Question: I'm trying to code the below contact form in HTML&CSS.. The issue is how to make the inputs, textarea and the post button in one container and at by taking in consideration that there is a label for each one (out of the container).

For the name, the label is on the right. And it's on the left for the email. Then, the textarea label is stick to the top (I tried using bottom:100px with position:relative and it works) but I'm looking for more ideal solution.
Please find the code in this <URL>
Input group CSS:
'''
.post .contact form .input-group {
display: inline-block;
margin-left: 10px;
margin-bottom: 15px;
position: relative;
}
'''
PS: The layout should be responsive and work on all screens.
Thanks,
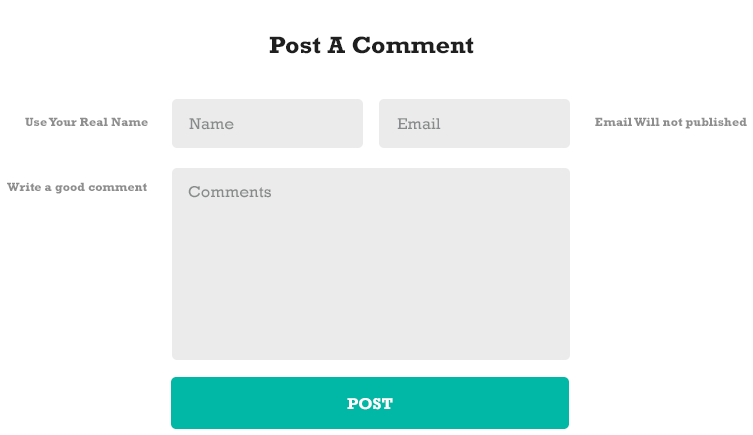
Answer: You're using Bootstrap classes but are also creating custom css. Yet there's no link to the Bootstrap css in the fiddle. There's better control if you are familiar with the grid system in Bootstrap and use that plus some custom css.
1. First you layout the form as it should be stacked on small viewports.
2. Then at the min-width media query of your choice, based on the grid classes used in the form, and how wide the labels are when they are outside the form you create the styles pushing out the labels.
3. Choose a max-width on the .post it's the largest for the 992px (col-md) and 1200px (col-lg)
# DEMO: http://jsbin.com/vefufi/1/

'''
<div class="post">
<div class="contact">
<div class="title">
<h2>Post a comment</h2>
</div>
<form class="comment-form">
<div class="row">
<div class="col-sm-6 form-group">
<label class="name">Use Your Real Name</label>
<input type="text" class="form-control" placeholder="Name"/>
</div>
<div class="col-sm-6 form-group">
<label class="email">Email Will Not Be Published</label>
<input type="text" class="form-control" placeholder="Email" />
</div>
<div class="clearfix"></div>
<div class="col-md-12 form-group">
<label class="message">Write a good comment</label>
<textarea name="" class="form-control" cols="47" rows="7" placeholder="Message"></textarea>
</div>
<div class="col-md-12 form-group">
<button class="btn btn-block btn-lg btn-success">Button</button>
</div>
</div>
</form>
</div>
</div>
'''
'''
.post {
padding: 0 1.5% /* matches the column and -margin values */
}
.comment-form .form-control {
border: 0px;
background: #eee;
min-height: 50px; /* make the .form-control taller */
}
.comment-form > .row {
margin: 0 -1.5%; /* negative margin on row for new, fluid gutter */
}
.comment-form [class*="col-"] {
padding: 0 1.5% /* new fluid gutter to tighten up the space between col-X-6 */
}
@media (min-width:992px) {
.post {
width: 50%;
max-width: 500px;
margin: 0 auto;
}
.comment-form label {
position: absolute;
width: 200px;
}
.comment-form .name {
left: -90%;
top: 8px;
text-align: right;
}
.comment-form .email {
right: -90%;
top: 8px;
}
.comment-form .message {
left: -45%;
top: 50%;
margin-top: -16px;
text-align: right;
}
}
@media (min-width:1200px) {
.post {
max-width: 525px;
}
}
'''